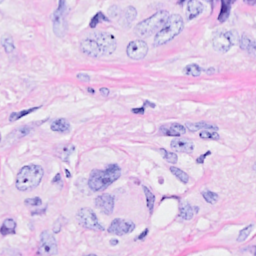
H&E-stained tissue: Breast